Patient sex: M
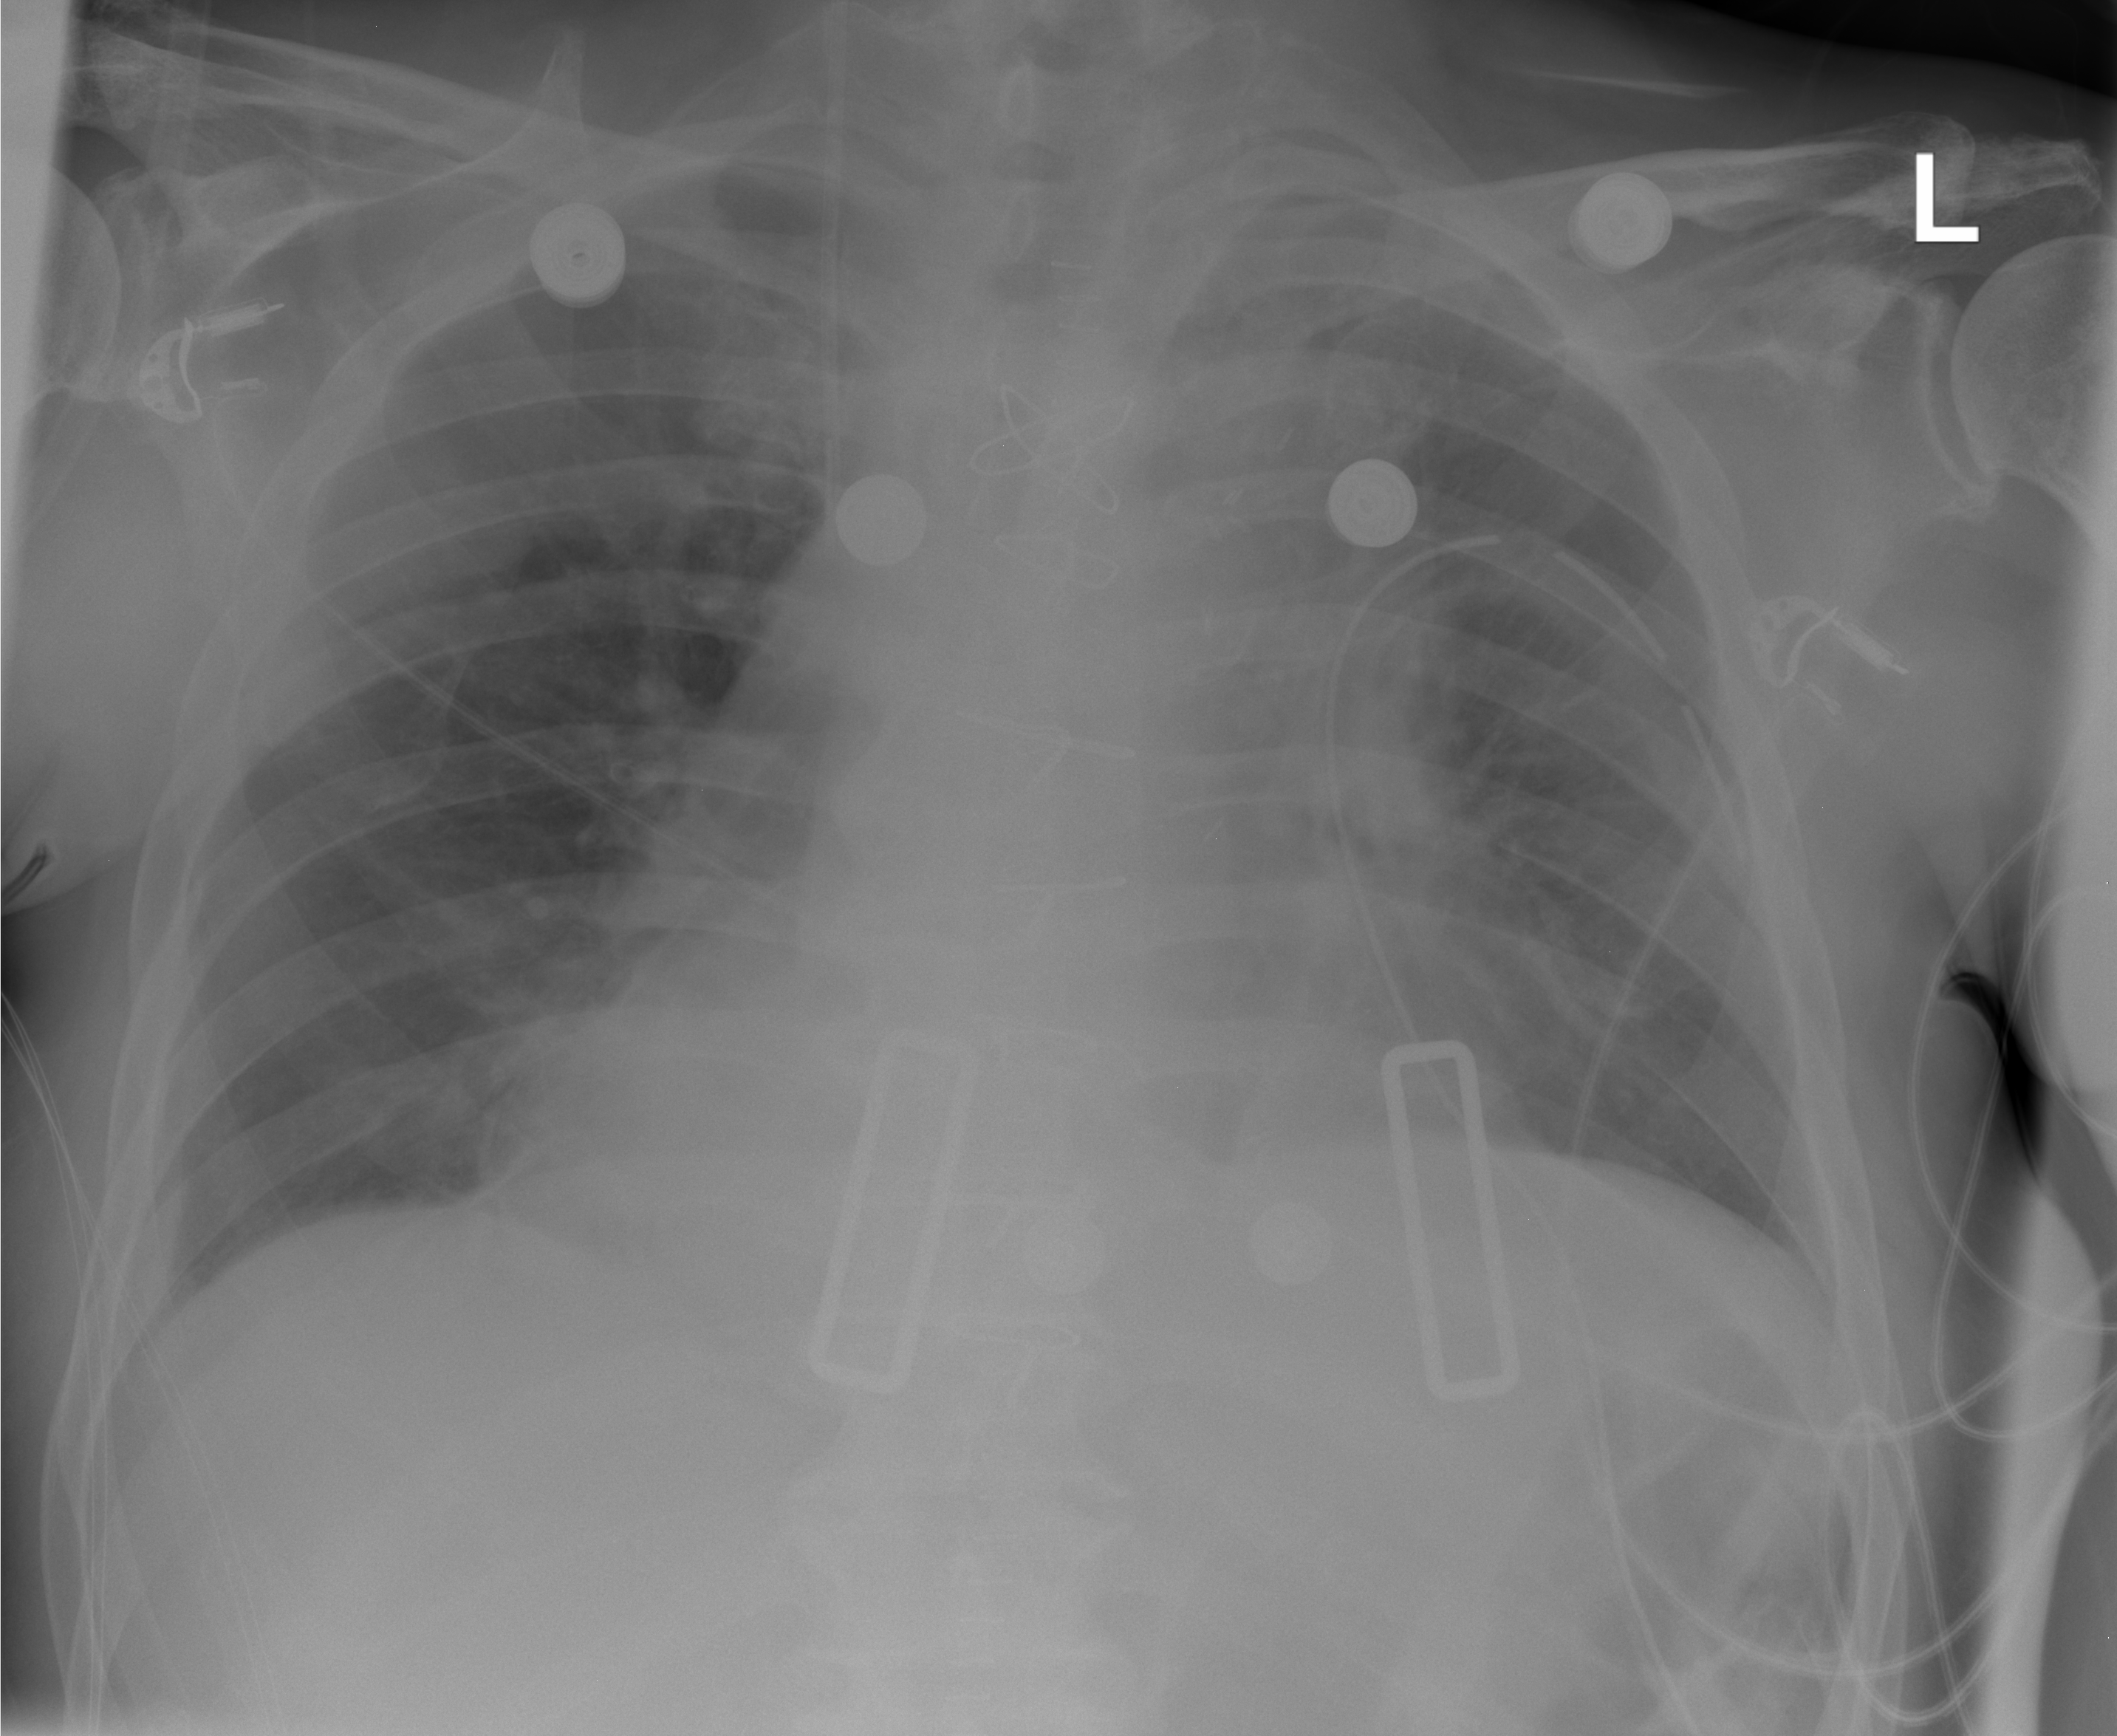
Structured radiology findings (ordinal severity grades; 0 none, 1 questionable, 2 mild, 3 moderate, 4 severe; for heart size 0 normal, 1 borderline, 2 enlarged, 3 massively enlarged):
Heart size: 2
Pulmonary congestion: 2
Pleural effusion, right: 0
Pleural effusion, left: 0
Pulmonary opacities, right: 0
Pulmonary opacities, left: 1
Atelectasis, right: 0
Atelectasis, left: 0